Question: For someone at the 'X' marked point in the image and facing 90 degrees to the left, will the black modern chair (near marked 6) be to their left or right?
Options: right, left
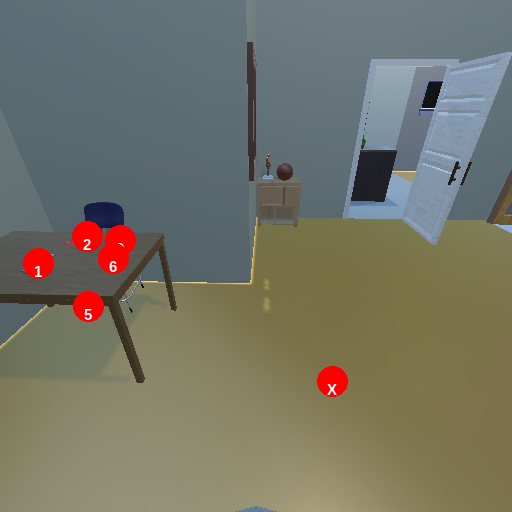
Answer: right